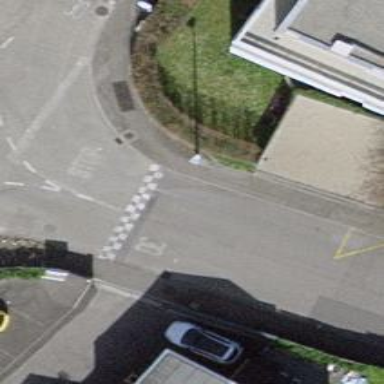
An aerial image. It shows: Bump for traffic calming.